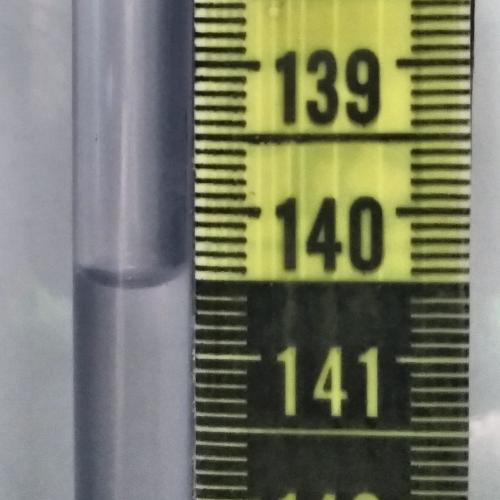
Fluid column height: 140.5 cm